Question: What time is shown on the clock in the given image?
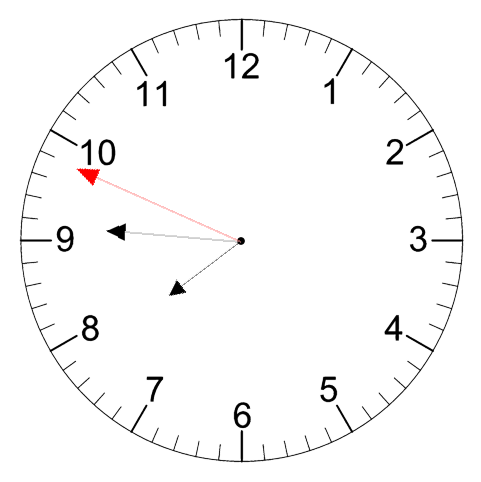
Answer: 07:45:49